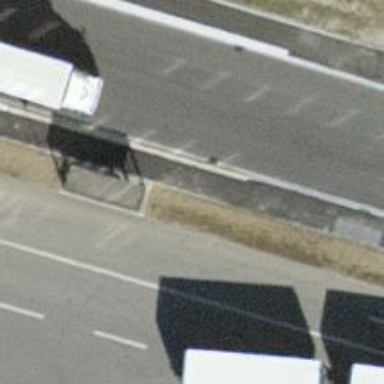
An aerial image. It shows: Bus stop with sheltered platform for public transport.